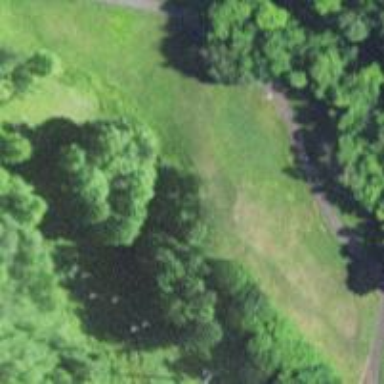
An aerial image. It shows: Golf fairway surrounded by grass.